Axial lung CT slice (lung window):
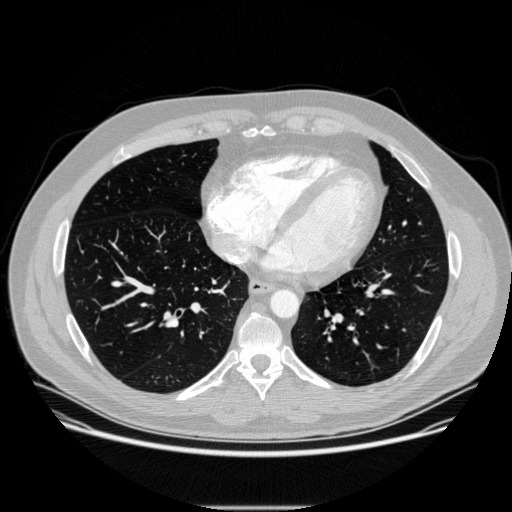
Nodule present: no